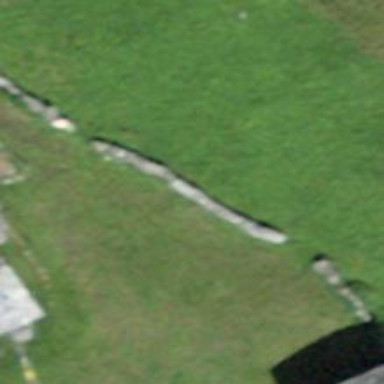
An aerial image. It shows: Wall made of dry stone.